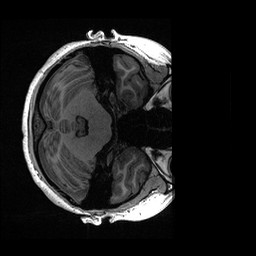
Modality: T1w
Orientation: axial
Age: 21
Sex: female
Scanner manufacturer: ge
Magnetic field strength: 3 T
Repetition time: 0.006952 s
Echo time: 0.00292 s